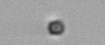
Label: nanoplankton_mix